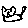
Label: cat